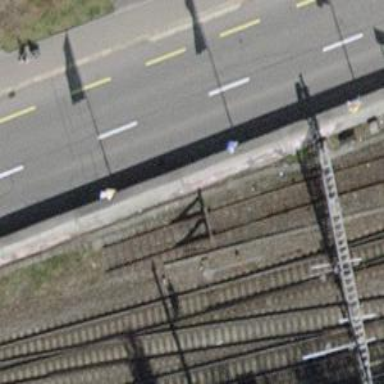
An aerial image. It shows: Railway buffer stop.